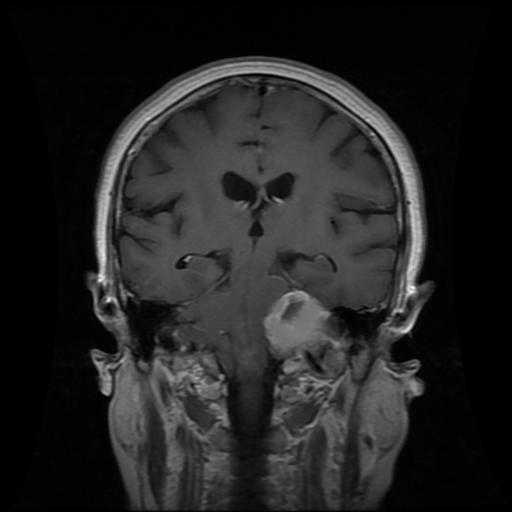
Label: meningioma